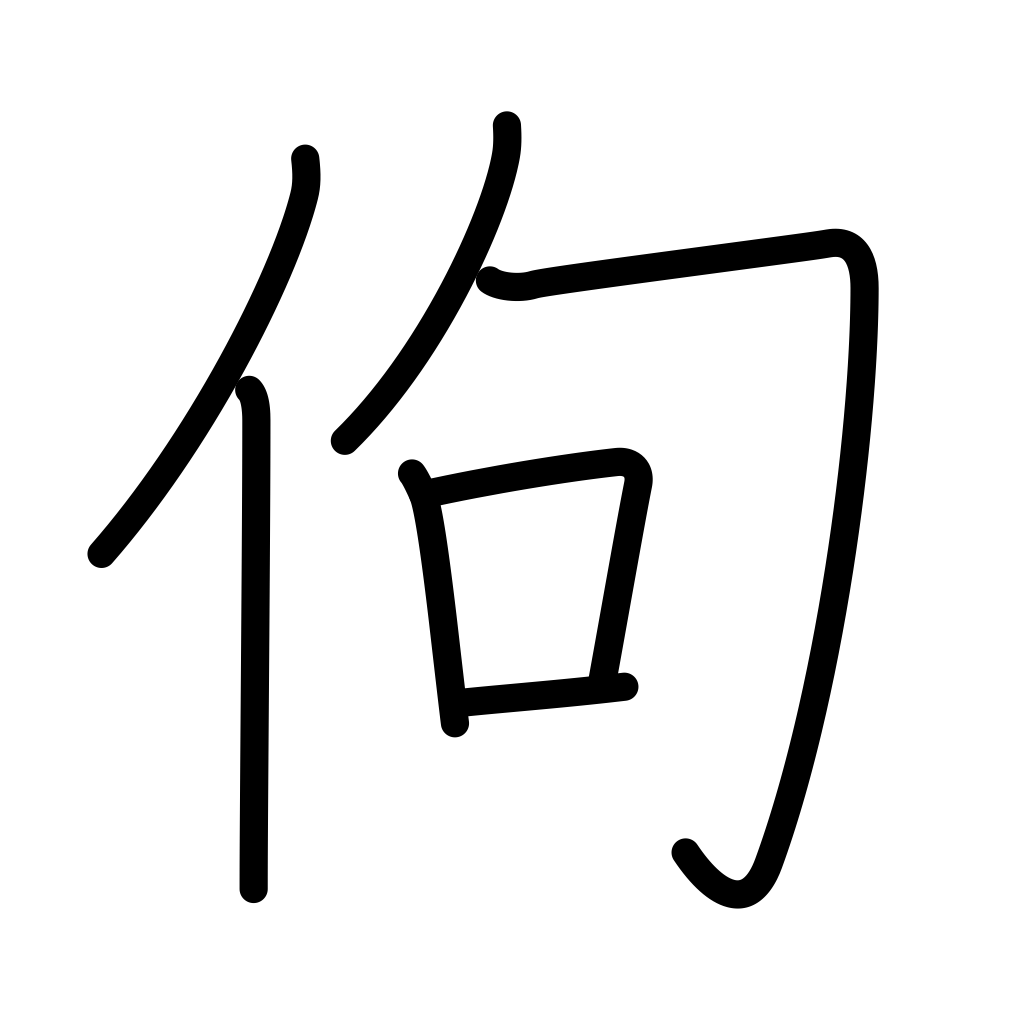
Meaning: foolish, stooped over